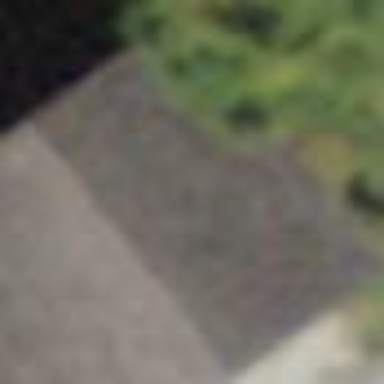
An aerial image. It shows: Garage building.